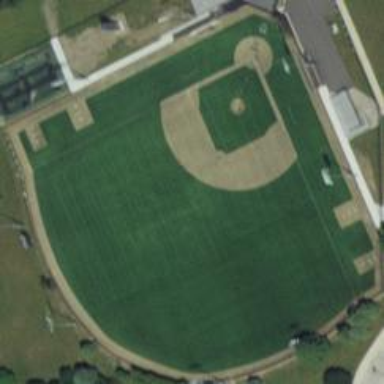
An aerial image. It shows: Baseball pitch used for the sport of baseball.